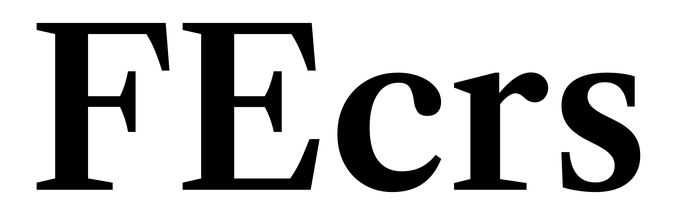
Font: LibreCaslonText_SemiBold